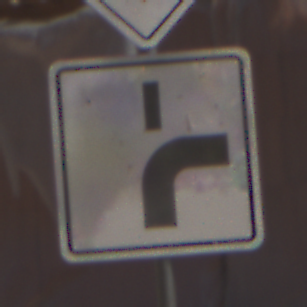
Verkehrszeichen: VerlaufVorfahrtsstrasse8
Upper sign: Vorfahrtsstrasse
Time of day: MorningAfternoon
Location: Outdoor (Nature)
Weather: Clear
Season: Summer
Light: Natural